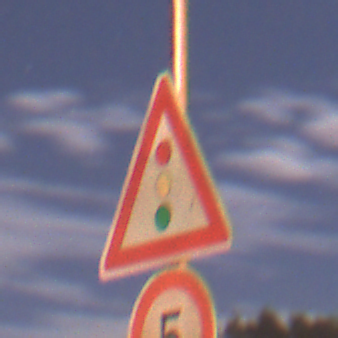
Verkehrszeichen: Lichtzeichenanlage
Zusatzzeichen unten: Geschwindigkeit5
Umgebung: Outdoor, Suburban
Tageszeit: Night
Wetter: PartlyCloudy
Licht: Artificial
Jahreszeit: NotSpecified
Kontrast: HighContrast